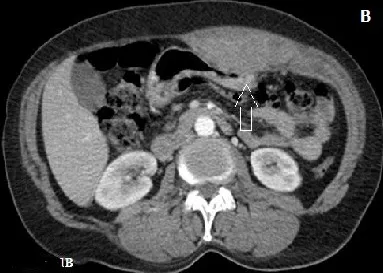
Enhanced CT scan showing a 3.5x4 cm fusiform dilatation in the left rectus muscle and diffuse increased density. Note the thickening of the abdominal wall.
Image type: radiology (ct)